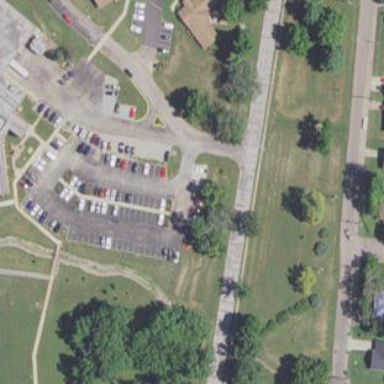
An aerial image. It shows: Parking area.